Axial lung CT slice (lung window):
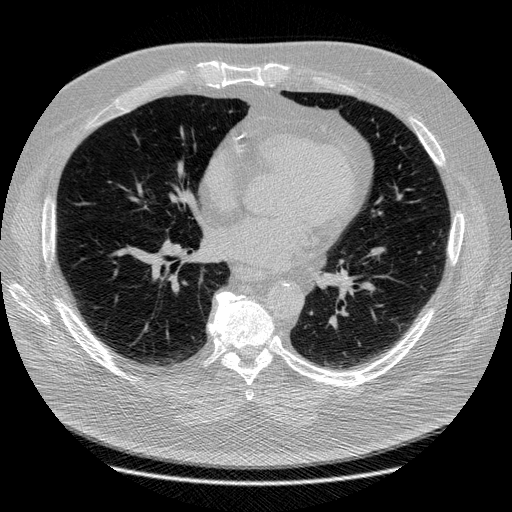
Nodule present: no